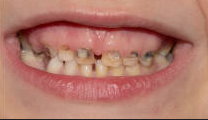
Condition: Caries